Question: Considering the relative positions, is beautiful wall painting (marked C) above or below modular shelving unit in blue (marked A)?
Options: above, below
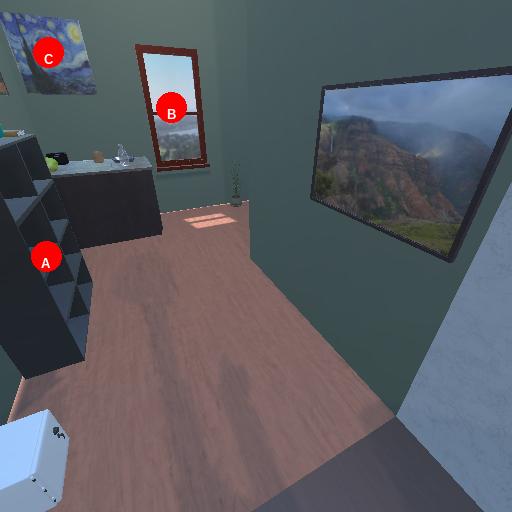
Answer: above